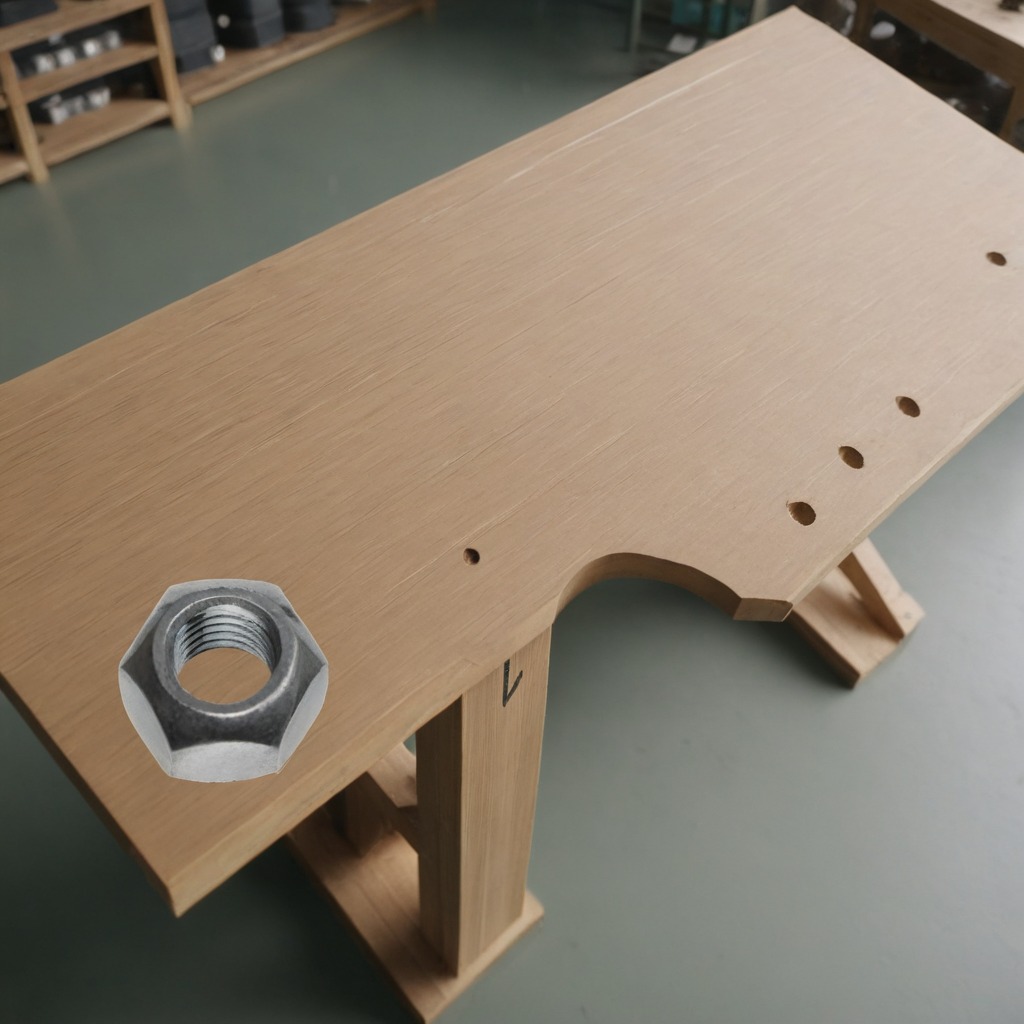
A metal nut is lying on the workbench inside a coastal fishing gear workshop.